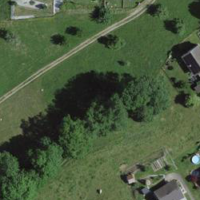
EUNIS habitat code: 52
Species observed at this site:
Veronica filiformis